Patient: sex M, age 65
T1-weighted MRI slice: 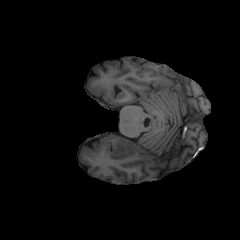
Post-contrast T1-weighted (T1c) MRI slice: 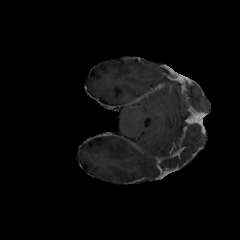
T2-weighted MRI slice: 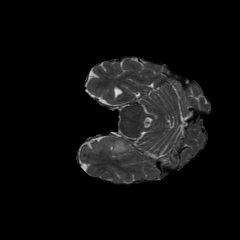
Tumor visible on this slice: yes
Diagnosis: Glioblastoma, IDH-wildtype
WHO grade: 4